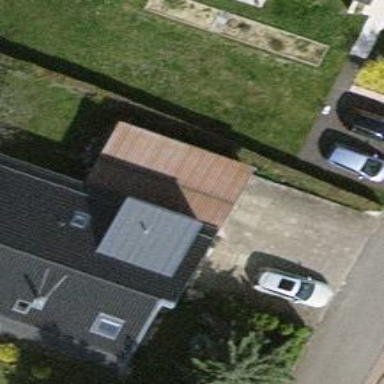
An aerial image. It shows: Garage building.